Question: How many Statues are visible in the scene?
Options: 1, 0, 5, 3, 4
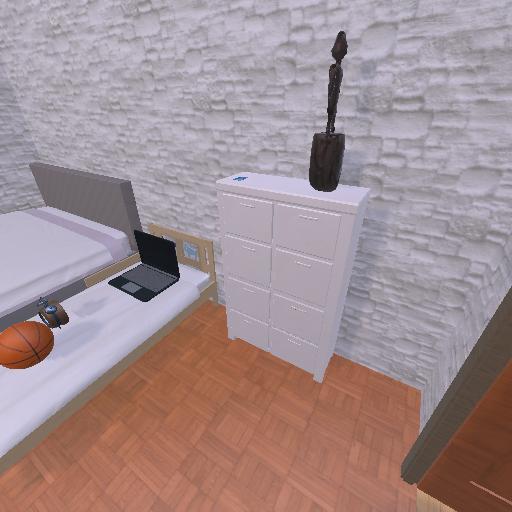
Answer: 1